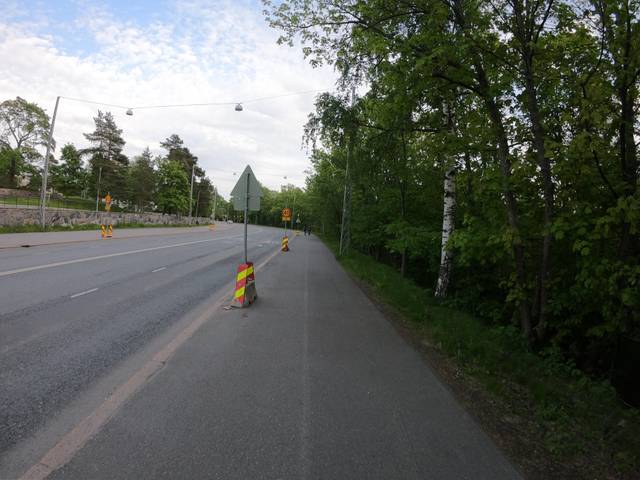
Region: Finland
Coordinates: 60.186, 24.906